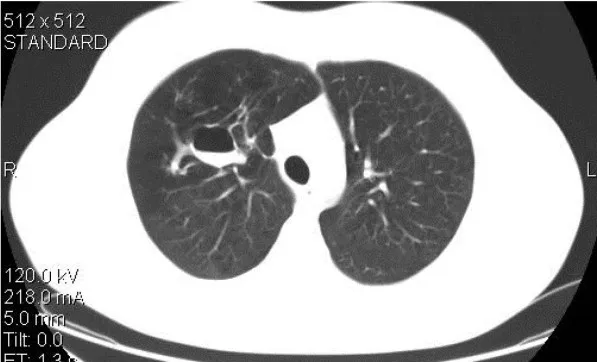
A; CT scan of the chest reveals the cavitary lesion with the air-fluid level in it and the distal oligemia and hyperlucency of the lung.
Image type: radiology (ct)